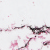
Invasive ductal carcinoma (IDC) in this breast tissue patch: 0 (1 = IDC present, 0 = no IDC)